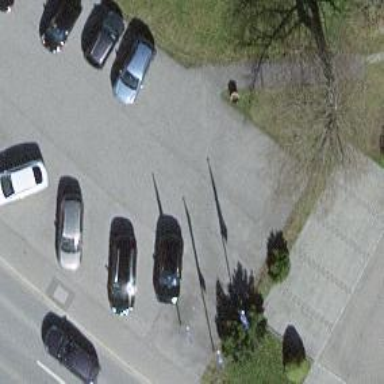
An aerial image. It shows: Charging station.